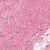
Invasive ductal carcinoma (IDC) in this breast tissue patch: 0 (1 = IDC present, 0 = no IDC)